Question: Count the number of objects in the diagram.
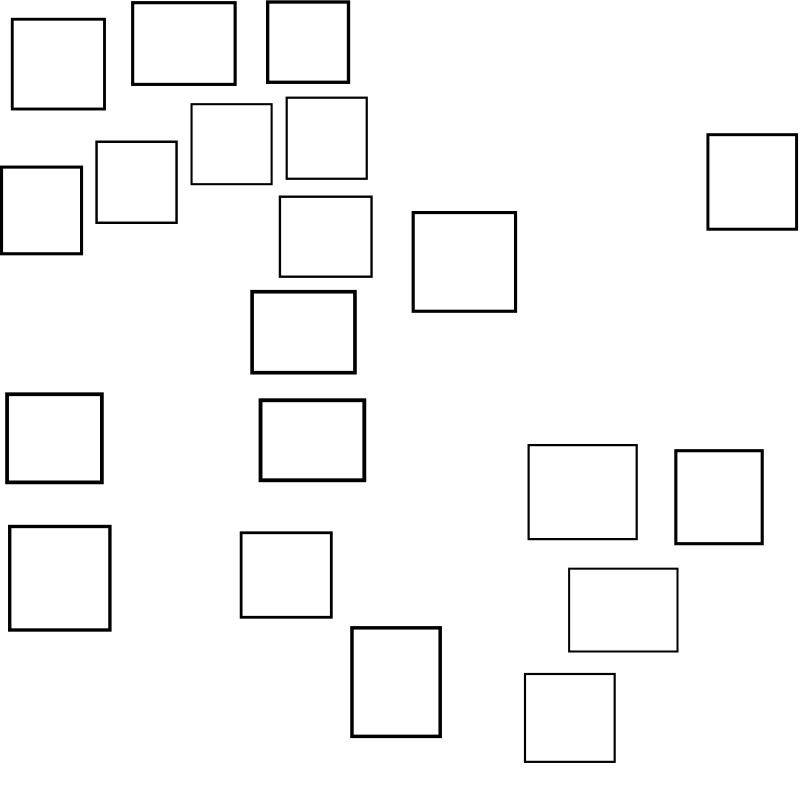
Answer: 20